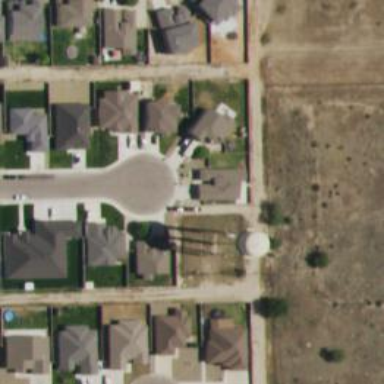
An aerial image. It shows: Water tower that is man-made.